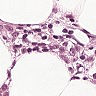
Metastatic tissue present: yes